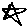
Label: star